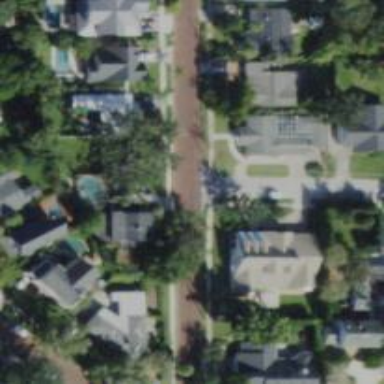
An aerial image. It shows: Residential road with asphalt surface and sidewalk on the left.